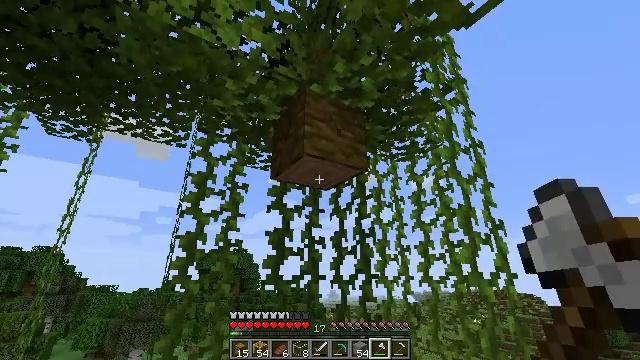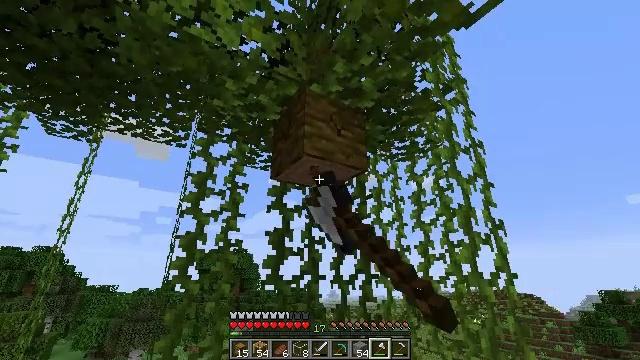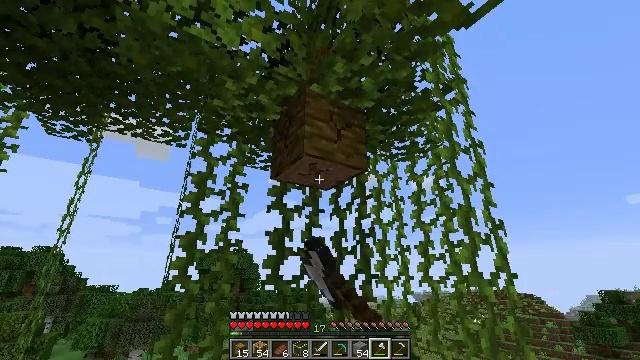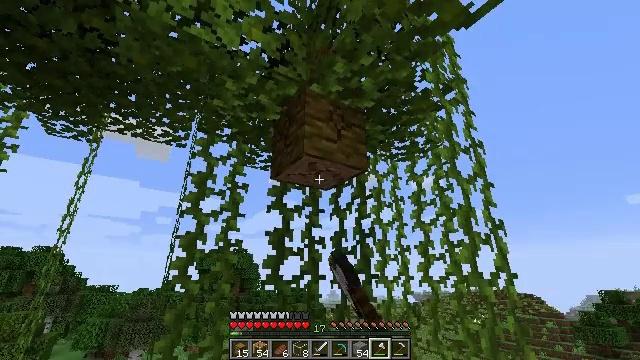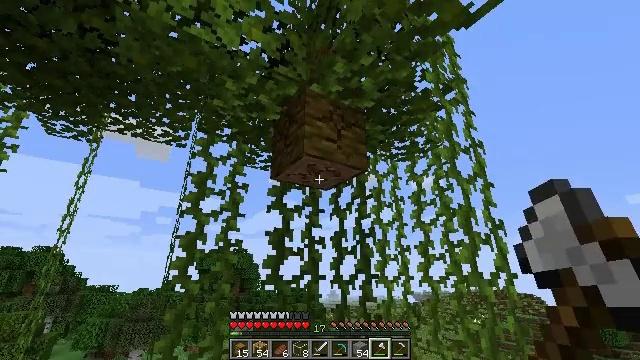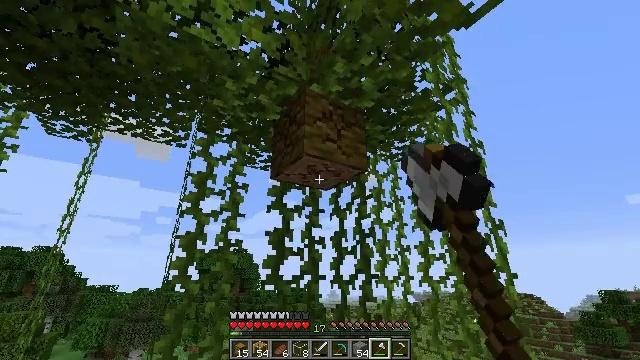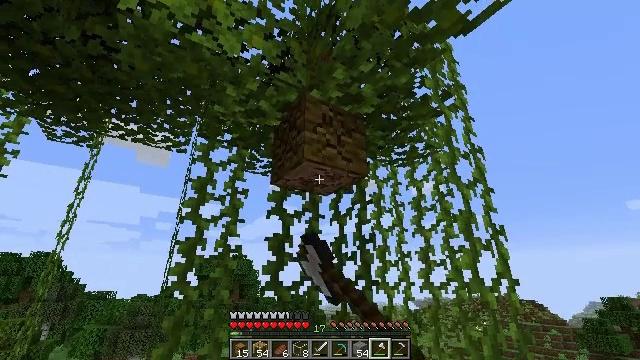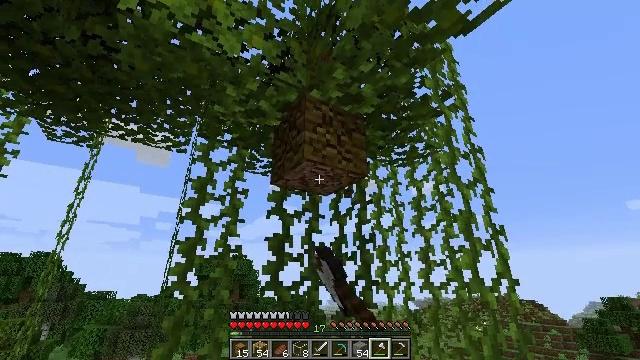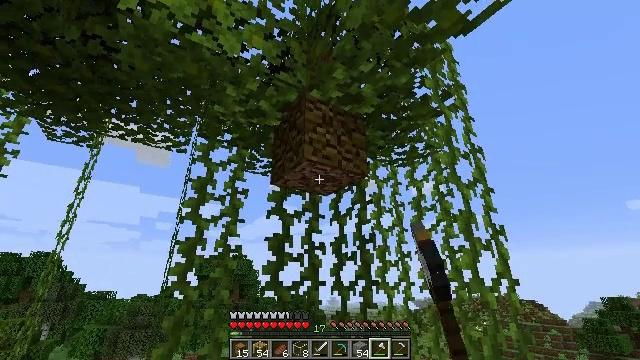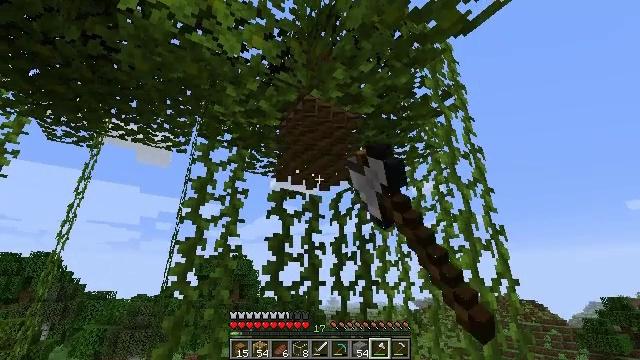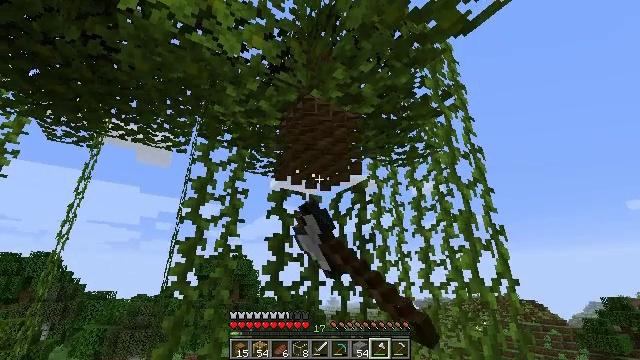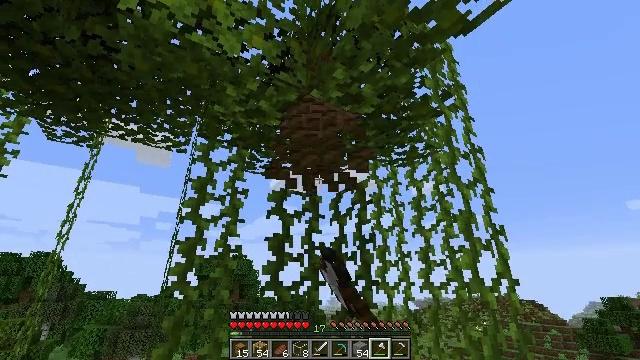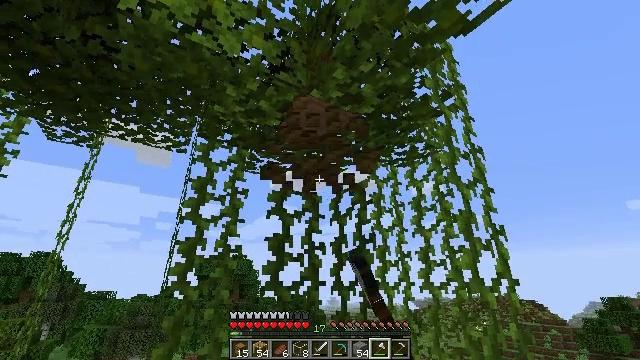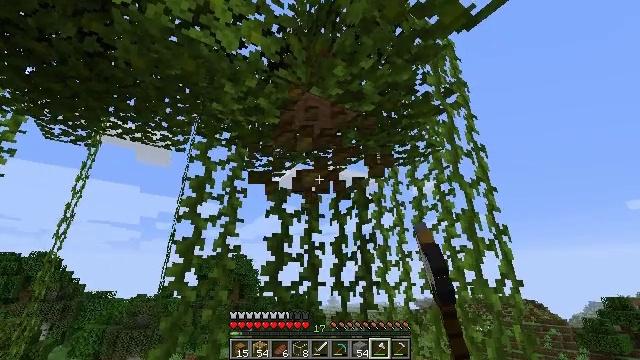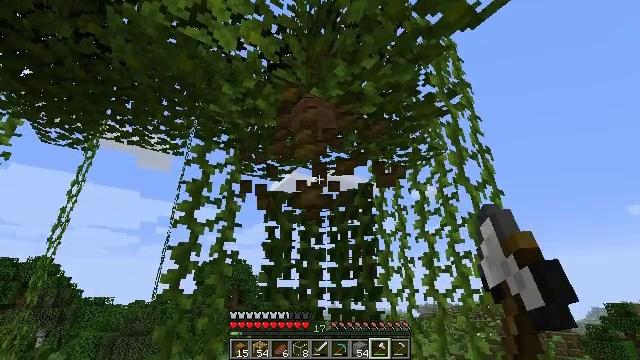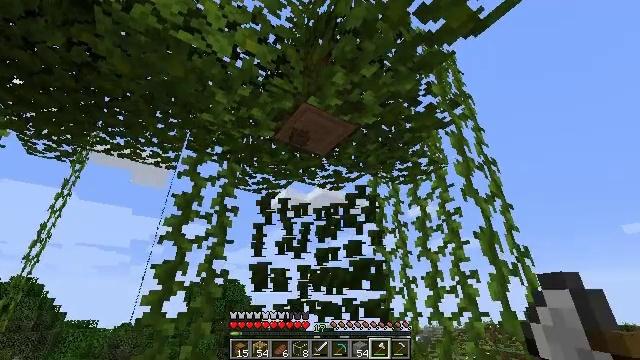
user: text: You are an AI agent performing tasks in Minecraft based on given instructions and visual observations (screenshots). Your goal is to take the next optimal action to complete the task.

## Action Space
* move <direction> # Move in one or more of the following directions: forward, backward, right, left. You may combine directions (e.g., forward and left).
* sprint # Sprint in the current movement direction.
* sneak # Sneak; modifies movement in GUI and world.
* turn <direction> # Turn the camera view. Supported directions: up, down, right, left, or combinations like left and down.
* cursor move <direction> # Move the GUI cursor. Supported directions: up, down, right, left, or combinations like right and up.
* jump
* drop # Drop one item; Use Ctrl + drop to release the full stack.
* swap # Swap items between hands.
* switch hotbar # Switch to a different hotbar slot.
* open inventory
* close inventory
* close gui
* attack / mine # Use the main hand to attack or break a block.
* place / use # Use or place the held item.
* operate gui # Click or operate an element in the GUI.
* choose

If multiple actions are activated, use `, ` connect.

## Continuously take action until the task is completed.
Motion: motion action
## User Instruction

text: Collect the jungle log for building.
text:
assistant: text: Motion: attack / mine
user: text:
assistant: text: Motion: attack / mine
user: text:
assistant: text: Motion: attack / mine
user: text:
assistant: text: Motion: attack / mine
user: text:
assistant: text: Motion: attack / mine
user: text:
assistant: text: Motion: turn up, attack / mine
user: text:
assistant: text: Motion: attack / mine
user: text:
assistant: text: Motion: attack / mine
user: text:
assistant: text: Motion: attack / mine
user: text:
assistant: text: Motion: attack / mine
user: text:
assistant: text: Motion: attack / mine
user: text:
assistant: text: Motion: attack / mine
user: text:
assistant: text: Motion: move forward, attack / mine
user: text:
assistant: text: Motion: move forward, turn up, attack / mine
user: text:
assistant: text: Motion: move forward, turn up, attack / mine
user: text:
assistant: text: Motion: move forward, turn up, attack / mine
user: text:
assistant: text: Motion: attack / mine
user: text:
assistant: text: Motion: turn up, attack / mine
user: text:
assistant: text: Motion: turn up, attack / mine
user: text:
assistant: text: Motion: turn up, attack / mine
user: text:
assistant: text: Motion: attack / mine
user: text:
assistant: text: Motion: attack / mine
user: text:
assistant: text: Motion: attack / mine
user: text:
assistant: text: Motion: attack / mine
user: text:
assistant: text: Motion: attack / mine
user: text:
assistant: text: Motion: turn left and up, attack / mine
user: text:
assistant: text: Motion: attack / mine
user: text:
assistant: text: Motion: attack / mine
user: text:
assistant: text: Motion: attack / mine
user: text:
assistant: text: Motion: attack / mine